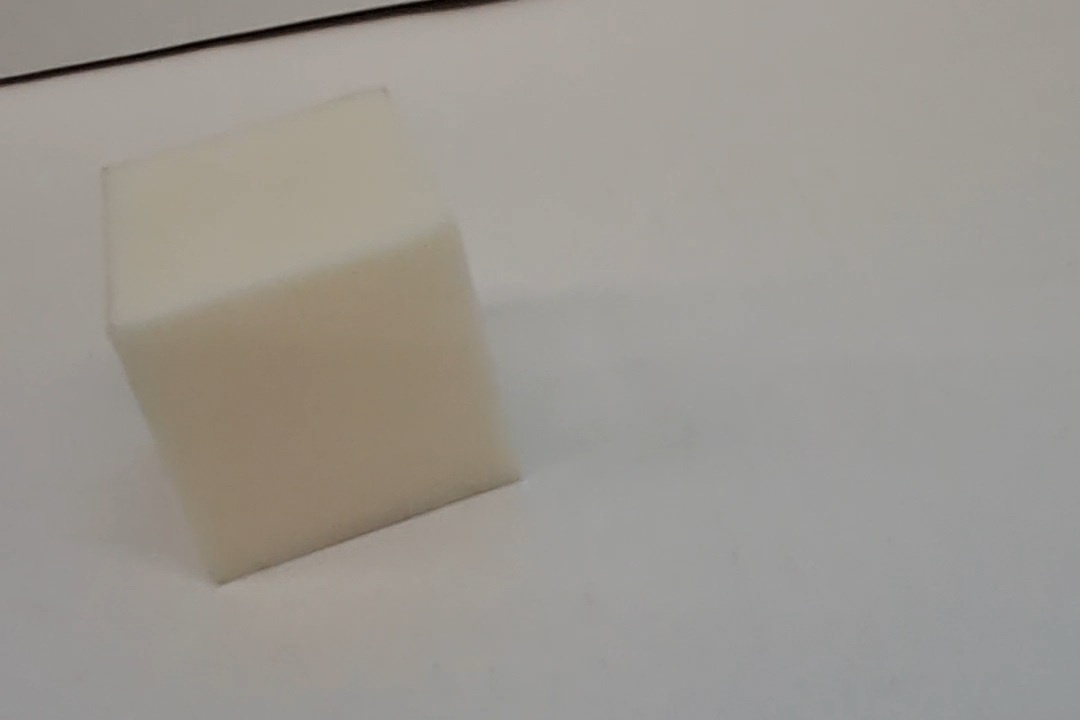
Label: Cuboid